RGB frame:
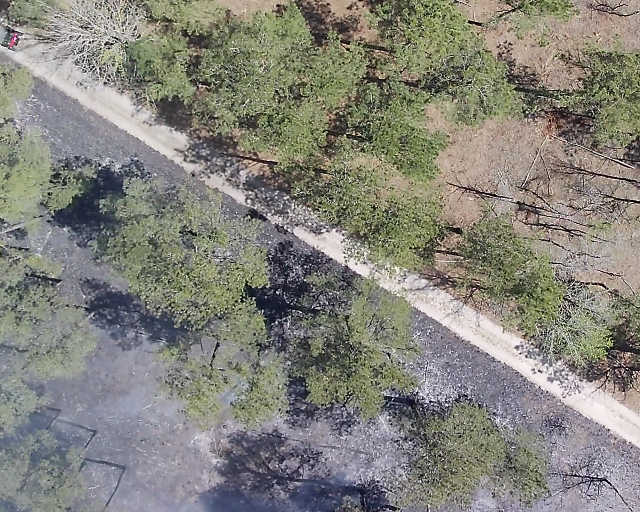
Thermal frame:
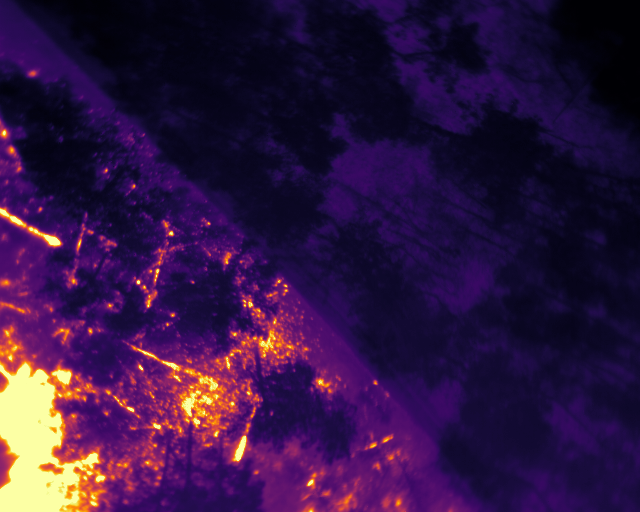
Captured: 2026-02-27 02:40:03
Pixels at or above 80 °C: 36619 (fraction of frame: 0.1118)